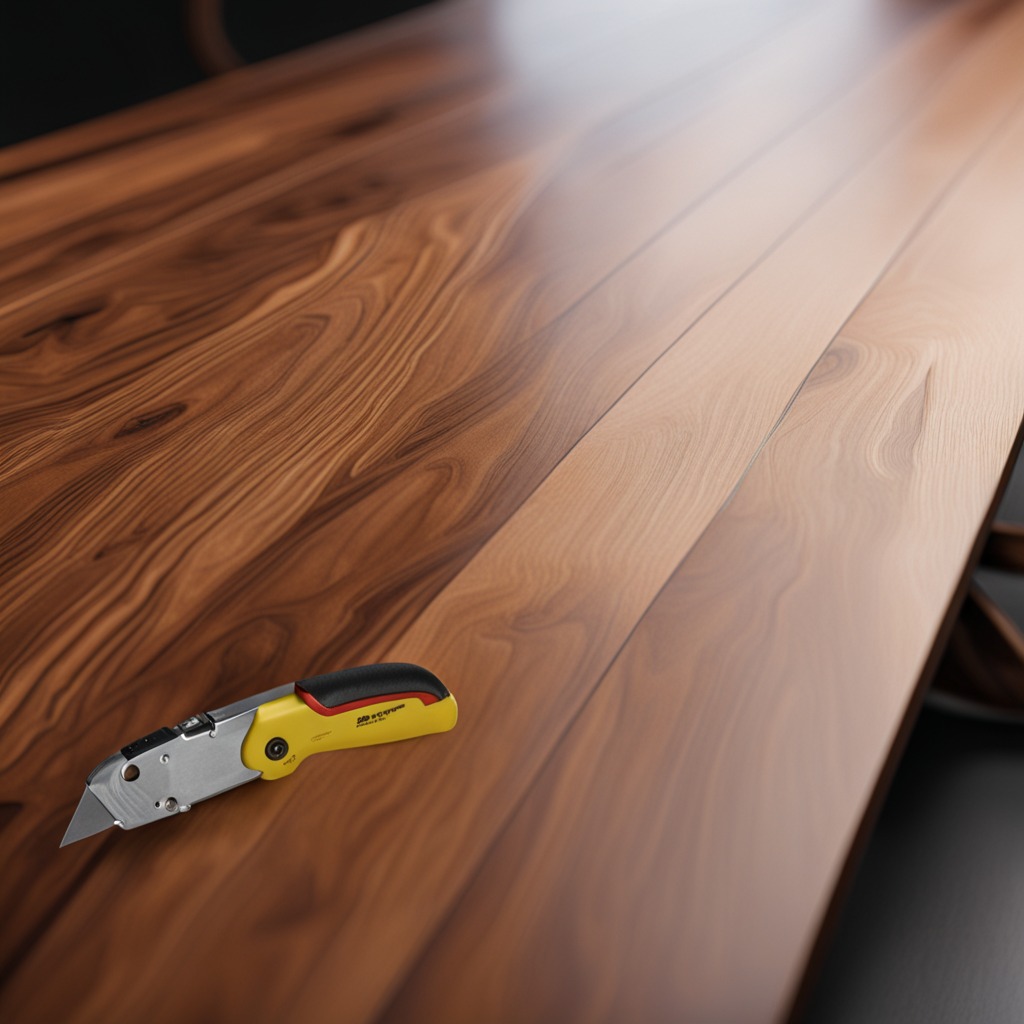
A utility knife is lying on the wooden table in the carpentry studio.